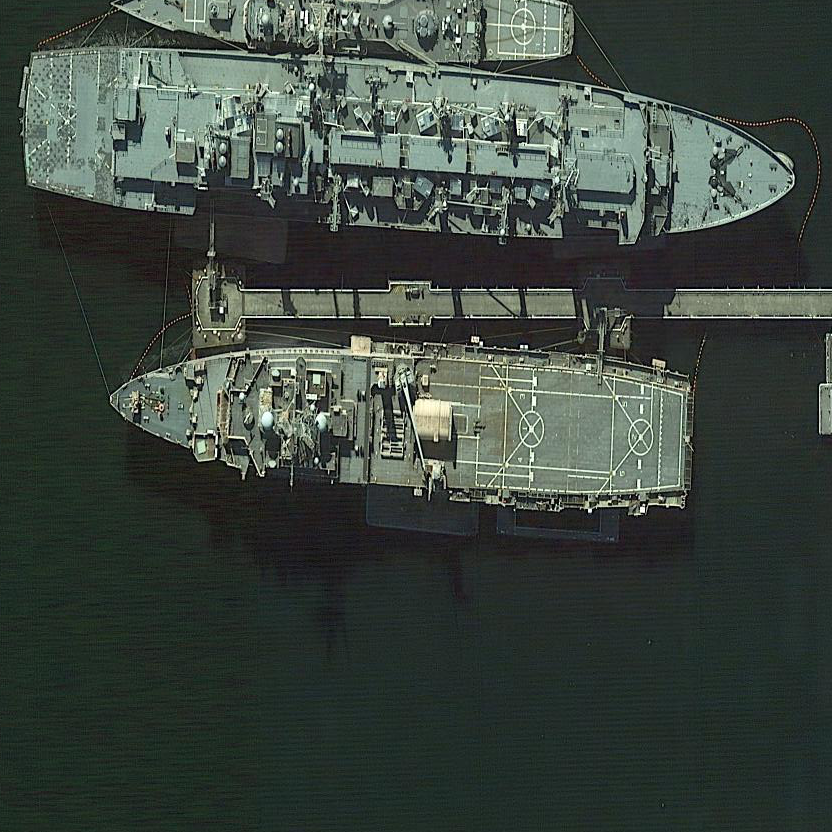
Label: combat